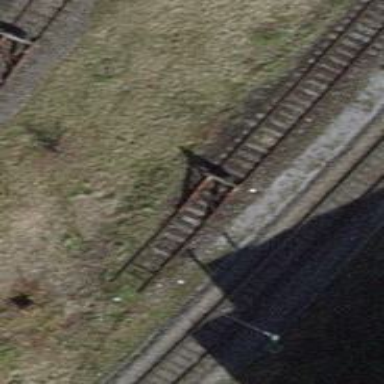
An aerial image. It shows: Railway buffer stop.